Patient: sex M, age 60
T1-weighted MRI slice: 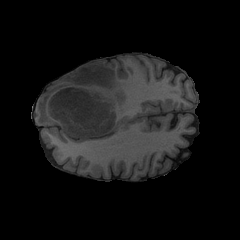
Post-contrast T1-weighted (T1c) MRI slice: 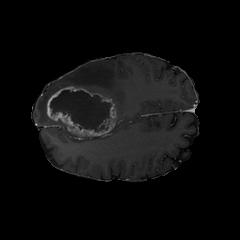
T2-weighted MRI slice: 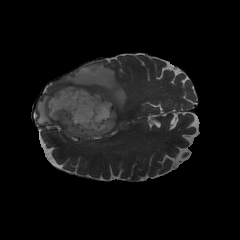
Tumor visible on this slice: yes
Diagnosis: Glioblastoma, IDH-wildtype
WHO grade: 4